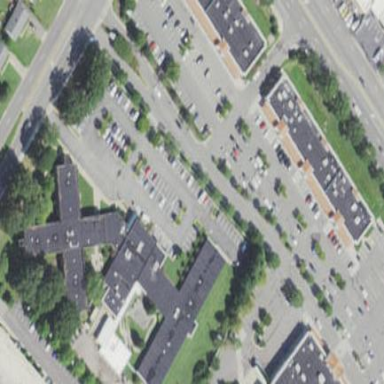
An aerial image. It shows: Clinic building offering healthcare services.